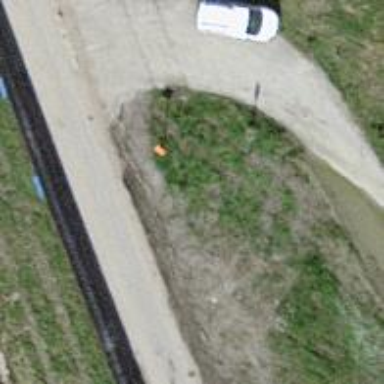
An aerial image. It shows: Pole supporting pipeline marker with roof cover.